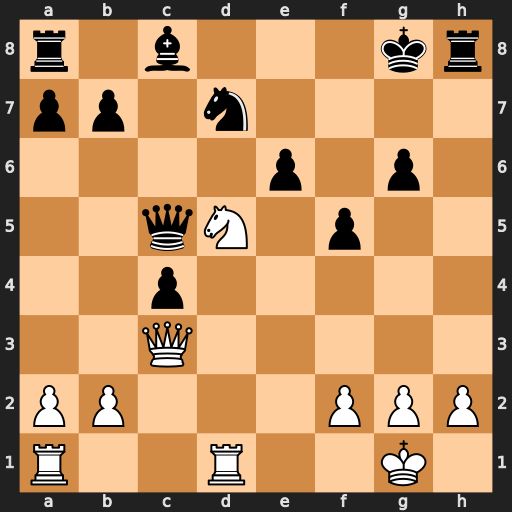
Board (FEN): r1b3kr/pp1n4/4p1p1/2qN1p2/2p5/2Q5/PP3PPP/R2R2K1
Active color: w
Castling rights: -
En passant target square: -
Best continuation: Nf6+ Nxf6 Qxf6 Kh7 Rd4 Qxd4 Qxd4